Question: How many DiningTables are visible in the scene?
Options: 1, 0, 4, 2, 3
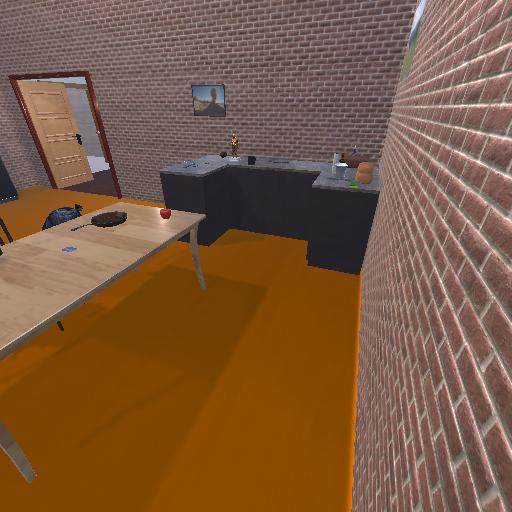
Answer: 1